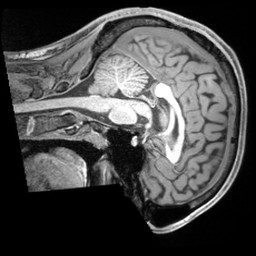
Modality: T1w
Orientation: sagittal
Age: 23
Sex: male
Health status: ill
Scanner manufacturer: siemens
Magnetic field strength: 3 T
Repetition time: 2.2 s
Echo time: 0.00218 s